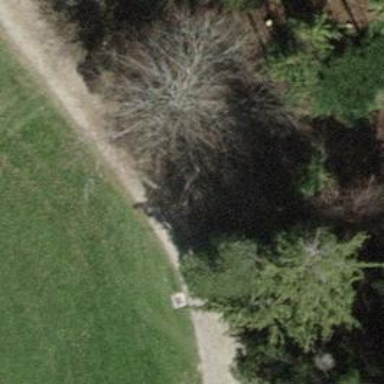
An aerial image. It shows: Unpaved track road.